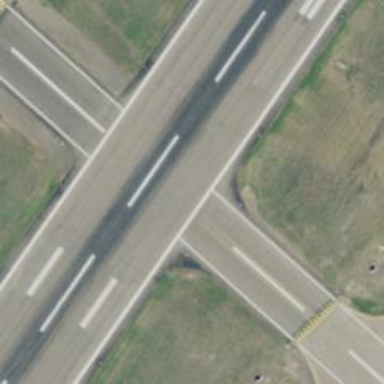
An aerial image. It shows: Runway surface made of asphalt at airport.